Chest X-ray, PA view. Patient: 16 years old, sex M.
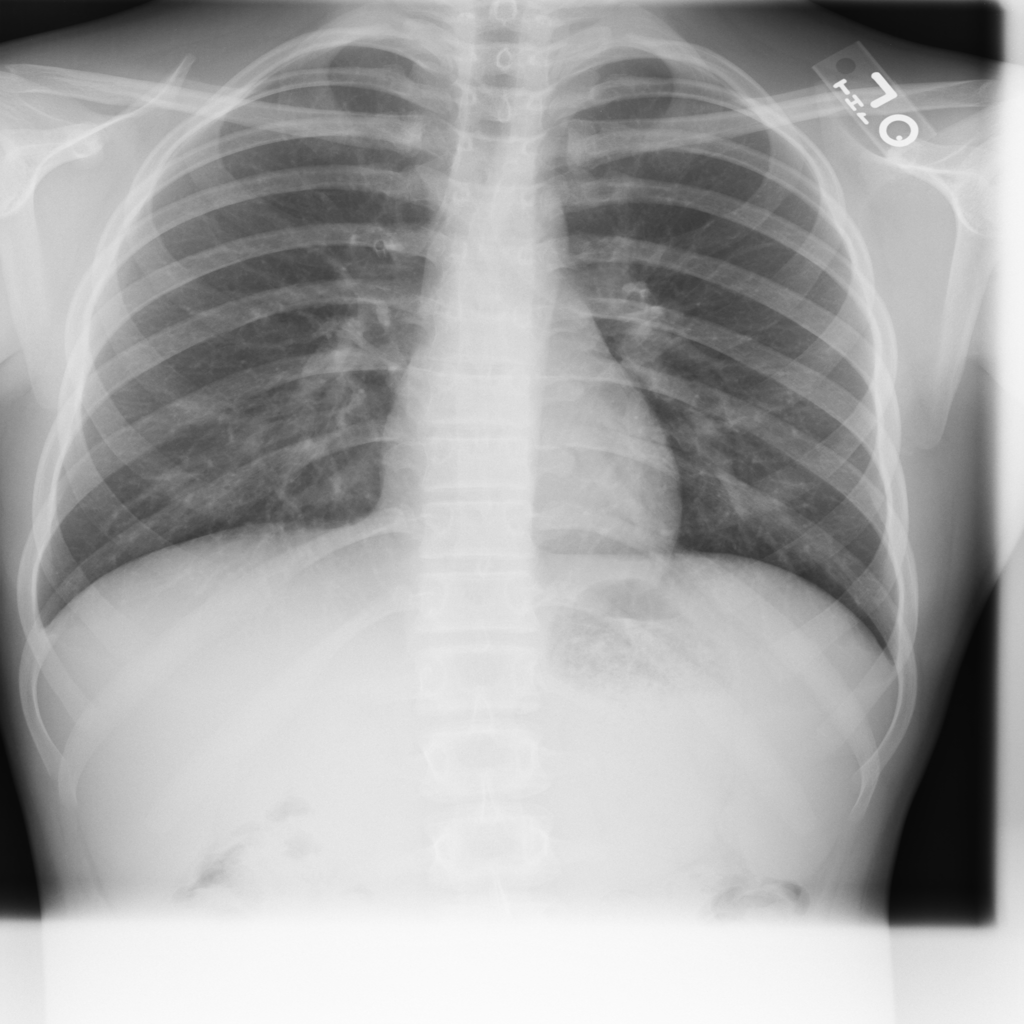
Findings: No Finding